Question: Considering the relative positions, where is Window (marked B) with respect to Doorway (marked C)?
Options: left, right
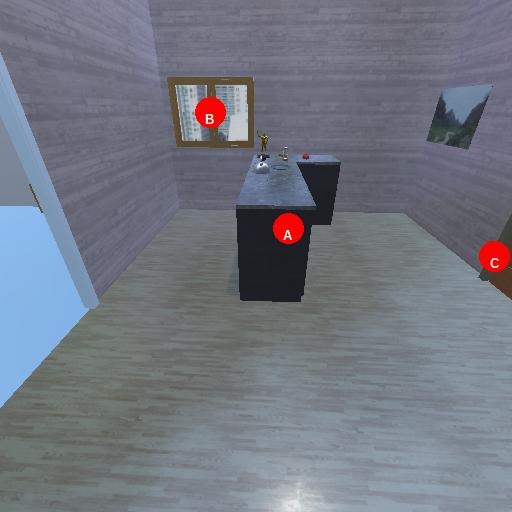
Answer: left